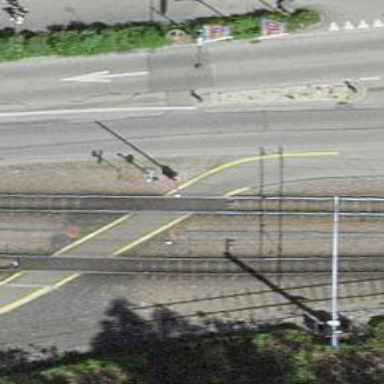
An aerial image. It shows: Level crossing along the railway.